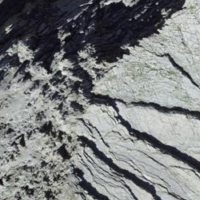
EUNIS habitat code: 48
Species observed at this site:
Saxifraga exarata